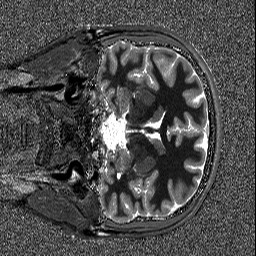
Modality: T1map
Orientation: coronal
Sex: male